Question: I've bought an SSL certificate for a website.
When I access the webpage in chrome I get a message saying...

I tried removing all reference to static 'http' urls, but I still get the error. Has anyone had a similar issue. How can I make sure the website is marked as a secure connection?
UPDATE..
When I click on the link below it works, but if I enter the url manually it doesn't work? I've cleared the cache and tried on multiple computers.
<URL>
UPDATE 2..
Removed Google Analytics, and cleared cache to see if that was the problem. Same problem occurred. Then added Analytics back as to keep tracking trafic.
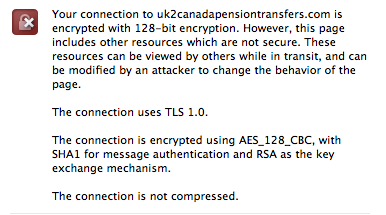
Answer: There is definitely still resources which are loaded from http.
My chrome shows the same error message.
On Windows in chrome hit ++ (Mac: ++) switch to the resources or network tab then reload the page an look for your self.
<URL> ist not working there a some javascripts from bing and virtualearth.net.